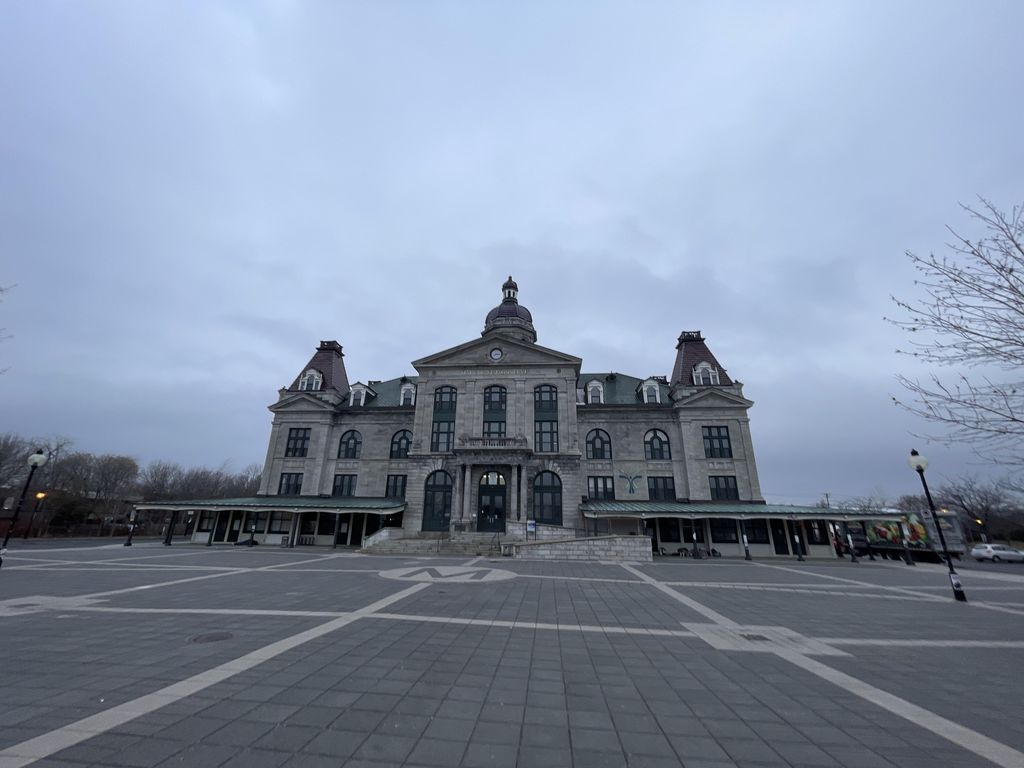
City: montreal